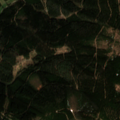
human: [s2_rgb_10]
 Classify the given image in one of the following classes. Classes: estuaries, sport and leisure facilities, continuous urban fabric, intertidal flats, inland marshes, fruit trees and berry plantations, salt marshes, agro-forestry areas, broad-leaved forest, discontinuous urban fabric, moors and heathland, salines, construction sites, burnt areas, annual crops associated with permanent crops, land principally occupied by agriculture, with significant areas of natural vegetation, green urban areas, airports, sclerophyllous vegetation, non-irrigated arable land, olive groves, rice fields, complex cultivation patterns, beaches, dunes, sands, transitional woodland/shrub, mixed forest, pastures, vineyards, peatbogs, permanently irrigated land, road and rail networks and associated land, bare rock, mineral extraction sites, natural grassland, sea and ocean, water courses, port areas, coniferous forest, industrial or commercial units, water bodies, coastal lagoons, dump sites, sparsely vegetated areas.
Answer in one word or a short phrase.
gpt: pastures, coniferous forest